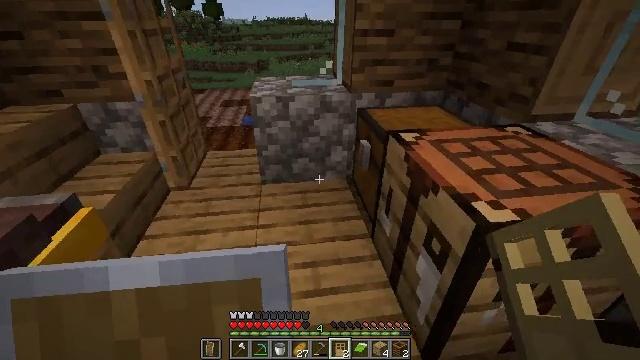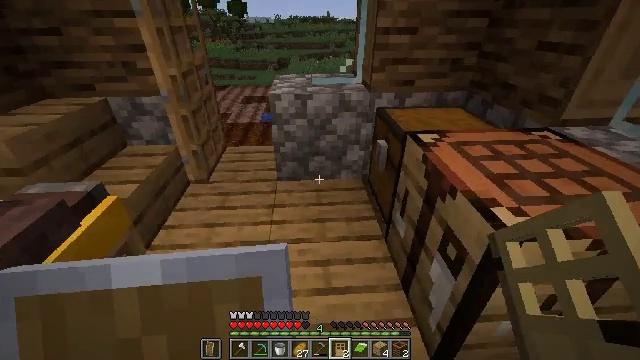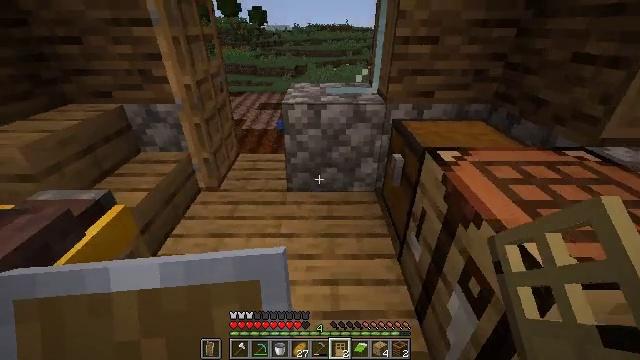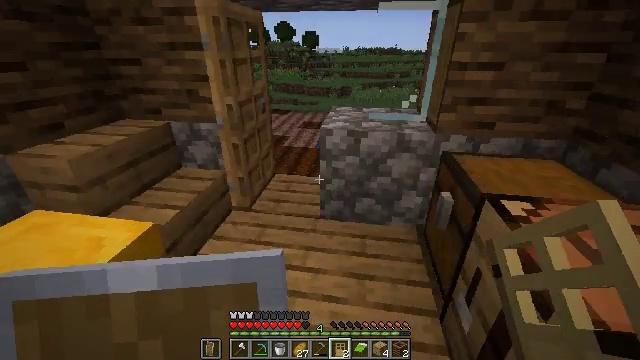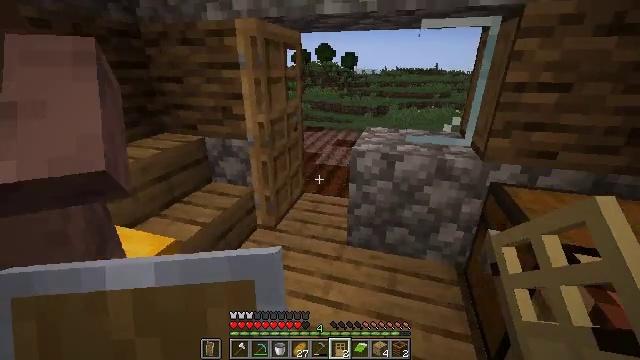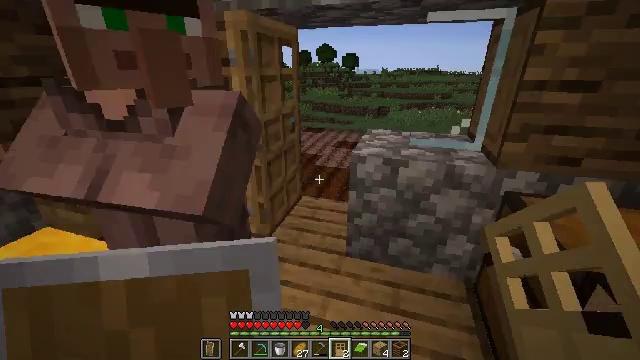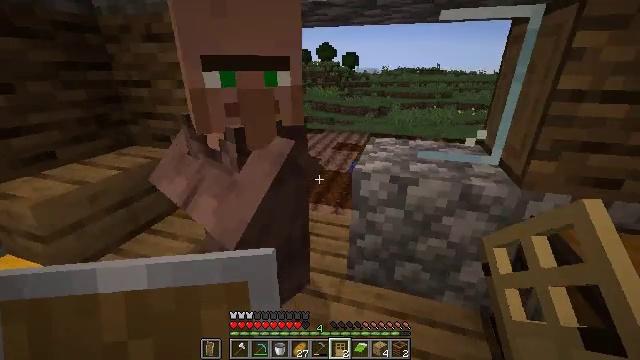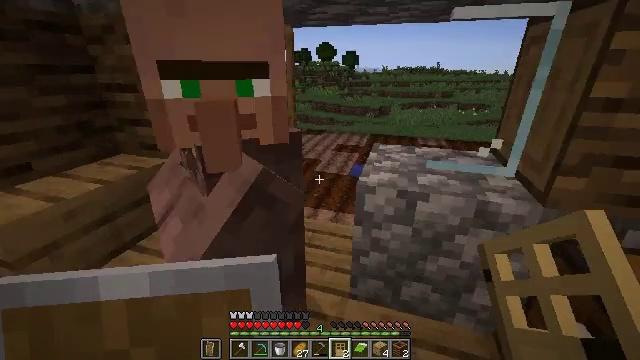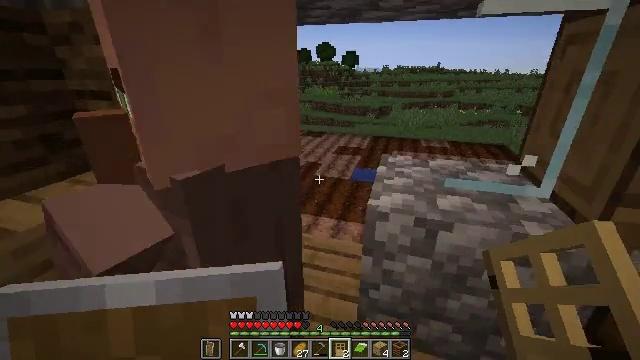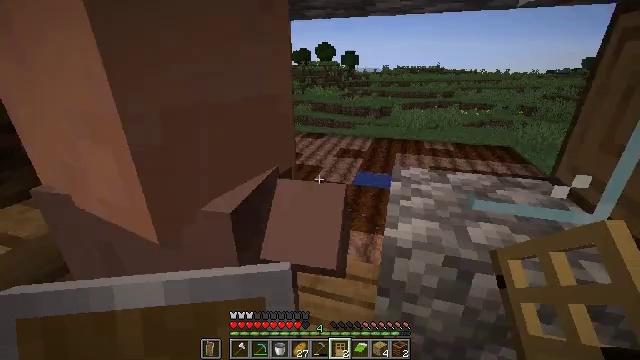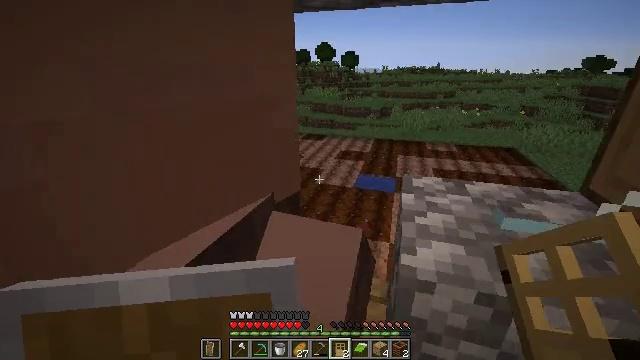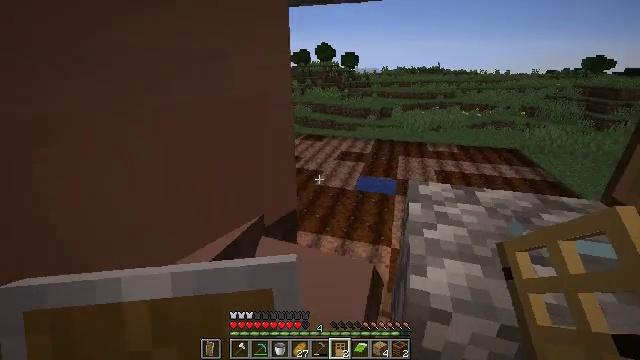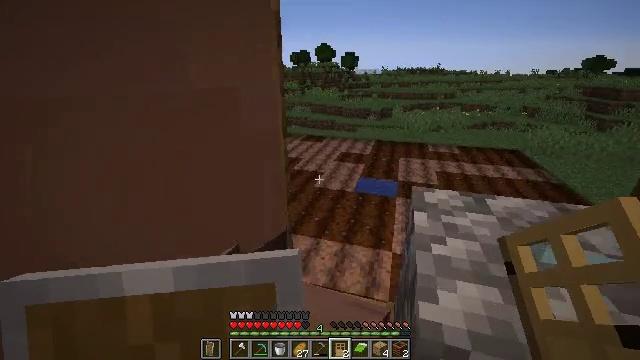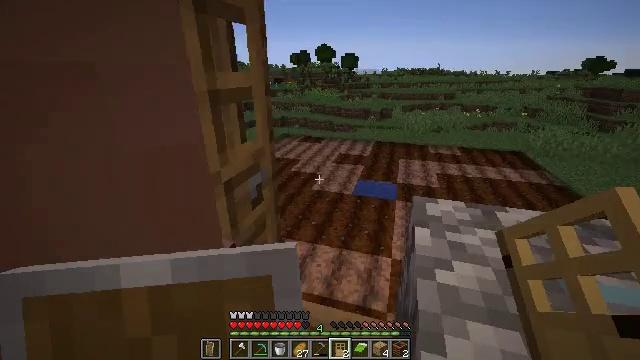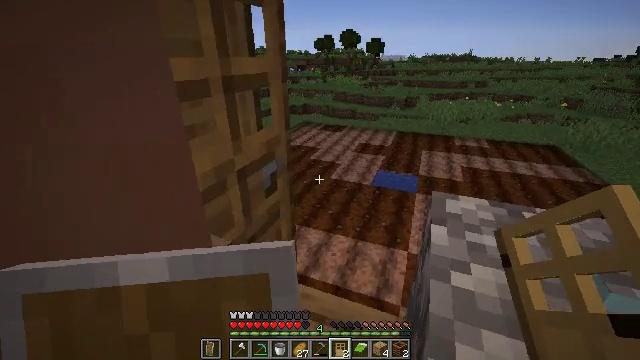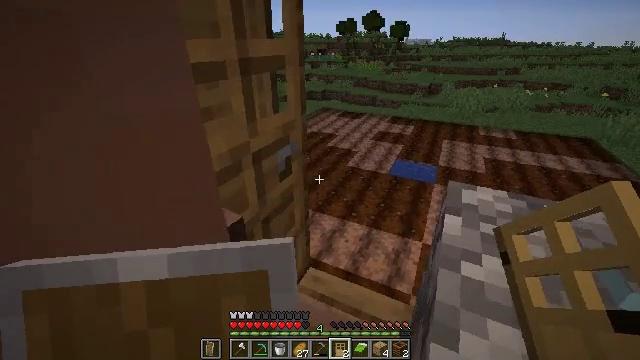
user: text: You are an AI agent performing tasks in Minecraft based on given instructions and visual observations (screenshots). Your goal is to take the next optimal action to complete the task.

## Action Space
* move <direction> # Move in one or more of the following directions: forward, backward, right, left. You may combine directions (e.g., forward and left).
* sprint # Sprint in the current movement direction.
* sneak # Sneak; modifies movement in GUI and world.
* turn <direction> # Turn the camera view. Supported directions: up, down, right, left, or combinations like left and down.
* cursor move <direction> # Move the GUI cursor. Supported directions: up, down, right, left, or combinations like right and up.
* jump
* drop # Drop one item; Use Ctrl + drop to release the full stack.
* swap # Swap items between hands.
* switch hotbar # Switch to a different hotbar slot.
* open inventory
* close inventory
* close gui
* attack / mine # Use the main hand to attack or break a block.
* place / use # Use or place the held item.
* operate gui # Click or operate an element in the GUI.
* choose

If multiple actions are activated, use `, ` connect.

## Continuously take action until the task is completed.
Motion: motion action
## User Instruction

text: Drop an oak door.
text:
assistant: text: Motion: move forward, turn left
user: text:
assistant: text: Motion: move forward, turn left and up
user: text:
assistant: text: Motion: move forward, turn left and up
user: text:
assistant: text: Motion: move forward, turn left and up
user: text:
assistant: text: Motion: move forward
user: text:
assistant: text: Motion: move forward
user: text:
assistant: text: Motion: move forward
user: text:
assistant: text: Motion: move forward
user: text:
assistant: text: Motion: move forward
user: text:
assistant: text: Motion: move forward
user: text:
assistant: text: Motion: move forward
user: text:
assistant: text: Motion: move forward
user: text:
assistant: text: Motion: move forward
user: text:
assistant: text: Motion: move forward, turn left and down
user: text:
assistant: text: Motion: turn left and down
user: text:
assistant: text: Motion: no_op
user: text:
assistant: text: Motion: no_op
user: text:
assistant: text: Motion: move forward
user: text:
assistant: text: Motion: move forward
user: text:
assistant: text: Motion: move forward
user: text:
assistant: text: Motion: move forward, turn left and up
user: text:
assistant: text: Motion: move forward, turn up
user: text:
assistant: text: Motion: move forward, turn up
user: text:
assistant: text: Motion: move forward
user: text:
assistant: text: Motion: move forward
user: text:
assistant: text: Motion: move forward
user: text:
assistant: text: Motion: move forward, sprint
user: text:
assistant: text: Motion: move forward, sprint, turn right
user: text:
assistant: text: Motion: move forward, sprint
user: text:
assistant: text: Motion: move forward, sprint